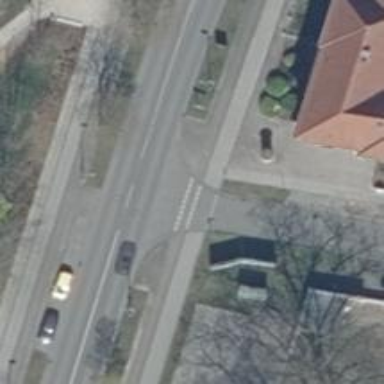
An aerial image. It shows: Residential road with asphalt surface.